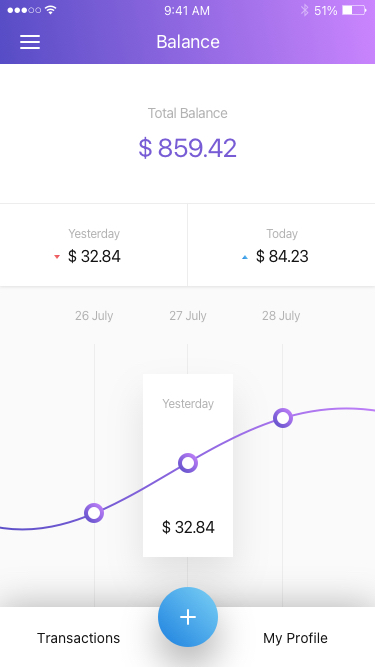
Text in this UI design:
$ 32.84
Yesterday
26 July
27 July
28 July
$ 32.84
Yesterday
$ 84.23
Today

$ 859.42
Total Balance
My Profile
Balance